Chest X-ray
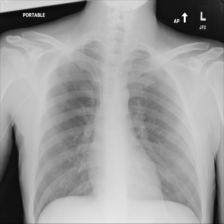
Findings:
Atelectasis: negative
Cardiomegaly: negative
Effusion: negative
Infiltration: negative
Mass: negative
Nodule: negative
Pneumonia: negative
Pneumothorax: negative
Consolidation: negative
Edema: negative
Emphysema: negative
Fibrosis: negative
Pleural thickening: negative
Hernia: negative